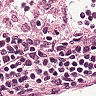
Metastatic tissue present: no